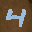
Label: 4